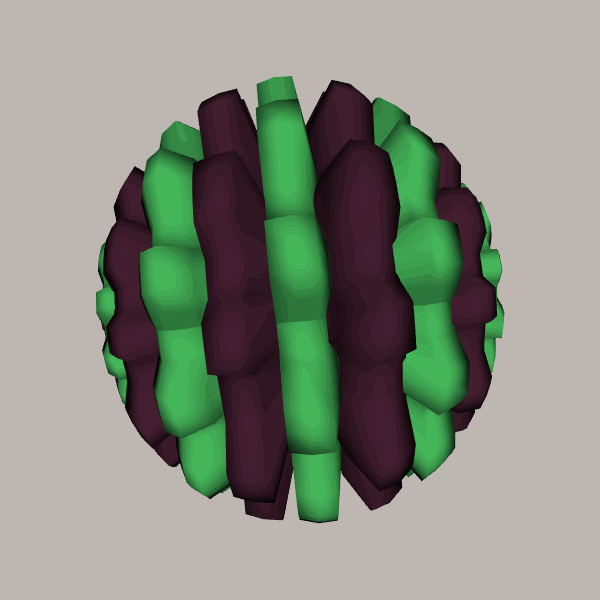
Background: light